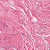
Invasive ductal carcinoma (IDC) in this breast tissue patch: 0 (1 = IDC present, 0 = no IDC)